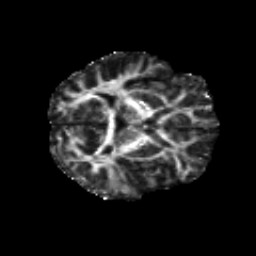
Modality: FA
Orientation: axial
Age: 22
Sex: female
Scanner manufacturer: siemens
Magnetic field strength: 3 T
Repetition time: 8.8 s
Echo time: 0.085 s